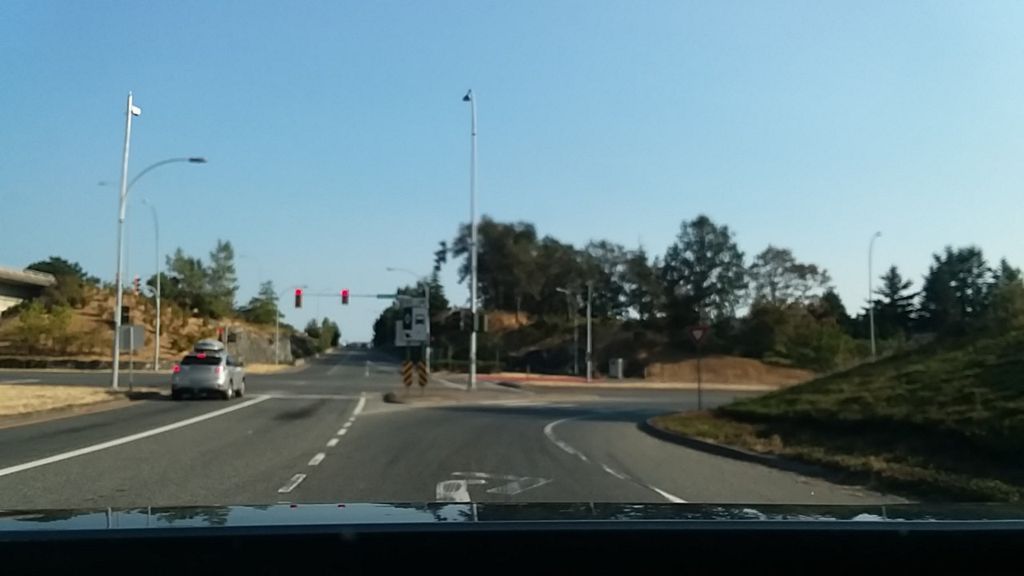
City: victoria